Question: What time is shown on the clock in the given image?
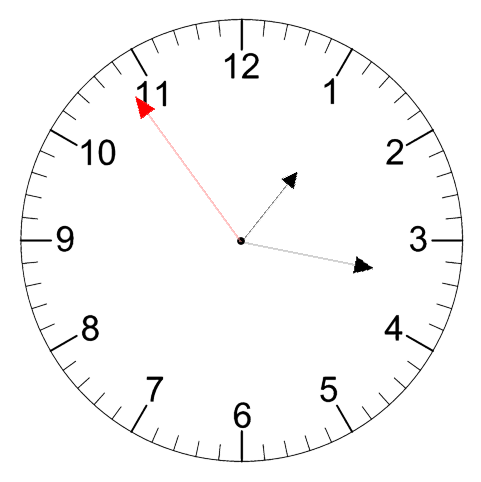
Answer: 01:16:54